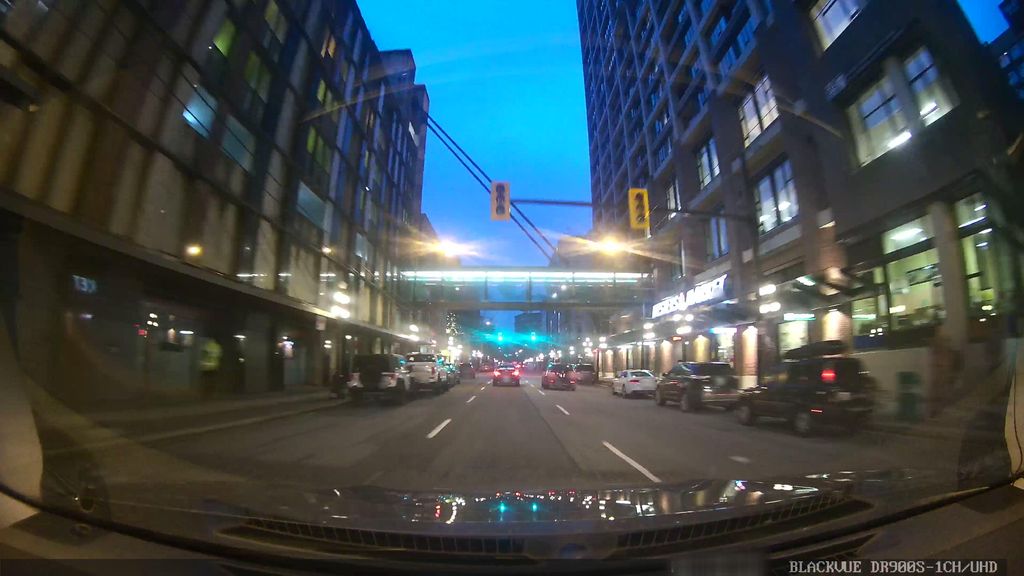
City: vancouver